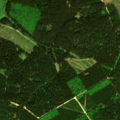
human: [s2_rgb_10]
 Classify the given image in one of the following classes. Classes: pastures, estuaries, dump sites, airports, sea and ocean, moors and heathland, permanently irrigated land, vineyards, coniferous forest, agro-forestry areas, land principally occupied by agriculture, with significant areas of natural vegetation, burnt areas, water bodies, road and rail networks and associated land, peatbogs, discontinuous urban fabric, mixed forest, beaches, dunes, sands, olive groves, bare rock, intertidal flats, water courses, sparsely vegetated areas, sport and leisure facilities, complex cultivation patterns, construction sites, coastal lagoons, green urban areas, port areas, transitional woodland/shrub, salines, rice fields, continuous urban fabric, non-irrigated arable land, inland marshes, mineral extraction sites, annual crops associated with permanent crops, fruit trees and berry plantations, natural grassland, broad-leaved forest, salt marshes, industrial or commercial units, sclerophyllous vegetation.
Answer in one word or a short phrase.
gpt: land principally occupied by agriculture, with significant areas of natural vegetation, coniferous forest, mixed forest